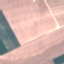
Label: AnnualCrop